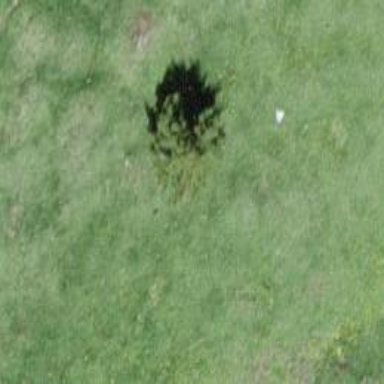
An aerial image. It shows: Needle-leaved tree in its natural environment.